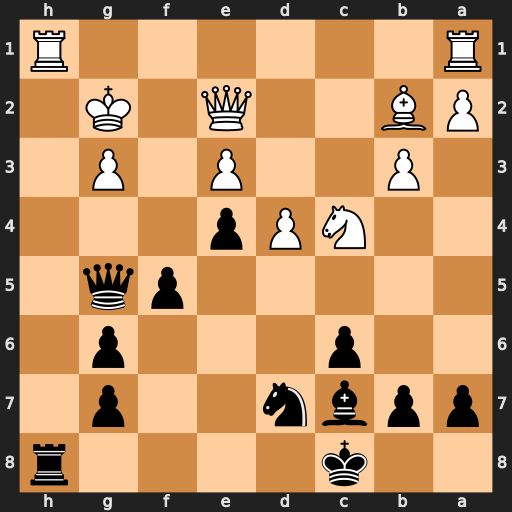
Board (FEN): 2k4r/ppbn2p1/2p3p1/5pq1/2NPp3/1P2P1P1/PB2Q1K1/R6R
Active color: b
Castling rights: -
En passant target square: -
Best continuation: Qxg3+ Kf1 Rxh1#